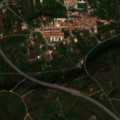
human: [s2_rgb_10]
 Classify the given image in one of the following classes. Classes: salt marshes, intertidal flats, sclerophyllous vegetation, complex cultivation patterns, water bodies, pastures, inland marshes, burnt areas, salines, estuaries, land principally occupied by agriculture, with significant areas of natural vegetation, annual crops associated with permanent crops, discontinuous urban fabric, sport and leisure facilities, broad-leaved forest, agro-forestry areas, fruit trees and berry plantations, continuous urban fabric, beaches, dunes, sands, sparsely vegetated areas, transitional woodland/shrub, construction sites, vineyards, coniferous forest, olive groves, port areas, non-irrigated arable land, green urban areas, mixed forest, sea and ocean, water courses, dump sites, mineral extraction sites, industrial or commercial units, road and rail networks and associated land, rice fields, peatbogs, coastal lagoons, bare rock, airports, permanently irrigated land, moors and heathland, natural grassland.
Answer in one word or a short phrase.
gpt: discontinuous urban fabric, non-irrigated arable land, annual crops associated with permanent crops, complex cultivation patterns, land principally occupied by agriculture, with significant areas of natural vegetation